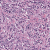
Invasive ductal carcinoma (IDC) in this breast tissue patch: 1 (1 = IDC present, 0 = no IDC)